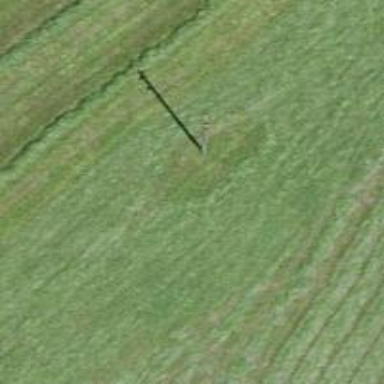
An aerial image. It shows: Power pole.